Interaction volume radius: 10 \u00c5
Interaction volume height: 20 \u00c5
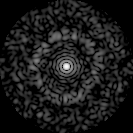
Disorder parameter: 0.8195